Field crop: maize
Growth stage: 1
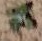
Species: chenopodium